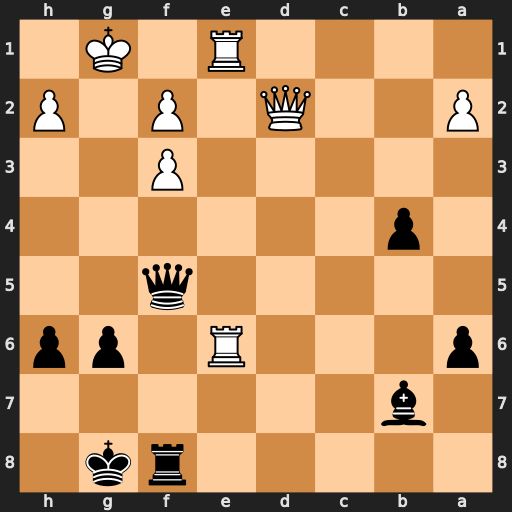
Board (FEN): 5rk1/1b6/p3R1pp/5q2/1p6/5P2/P2Q1P1P/4R1K1
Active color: b
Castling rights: -
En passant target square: -
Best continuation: Qxf3 Rxg6+ Kf7 Rf6+ Qxf6 Qd7+ Kg8